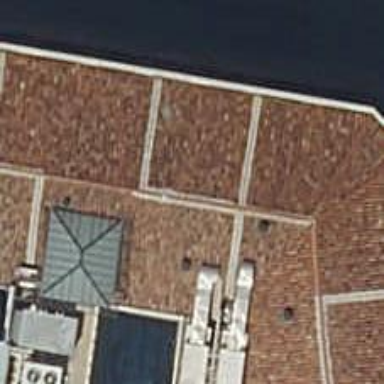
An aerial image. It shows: Hotel.